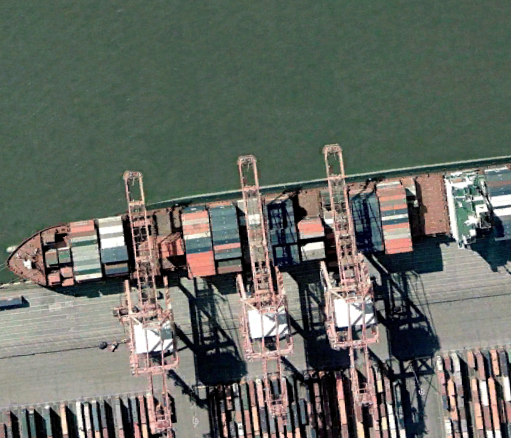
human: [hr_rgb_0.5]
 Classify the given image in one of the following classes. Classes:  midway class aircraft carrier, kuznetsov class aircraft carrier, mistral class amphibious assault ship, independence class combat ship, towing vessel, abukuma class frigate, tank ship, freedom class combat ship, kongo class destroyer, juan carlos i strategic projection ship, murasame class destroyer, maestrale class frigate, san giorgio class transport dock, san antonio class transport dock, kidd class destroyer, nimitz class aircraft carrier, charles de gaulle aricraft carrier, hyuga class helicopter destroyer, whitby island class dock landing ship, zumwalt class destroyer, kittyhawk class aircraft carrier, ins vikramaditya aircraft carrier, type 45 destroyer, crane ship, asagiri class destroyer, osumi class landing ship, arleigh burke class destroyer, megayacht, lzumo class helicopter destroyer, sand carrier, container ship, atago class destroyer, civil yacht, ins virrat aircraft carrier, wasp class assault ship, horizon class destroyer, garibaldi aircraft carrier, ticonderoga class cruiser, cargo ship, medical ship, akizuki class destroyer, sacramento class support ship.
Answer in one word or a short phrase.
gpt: Container ship